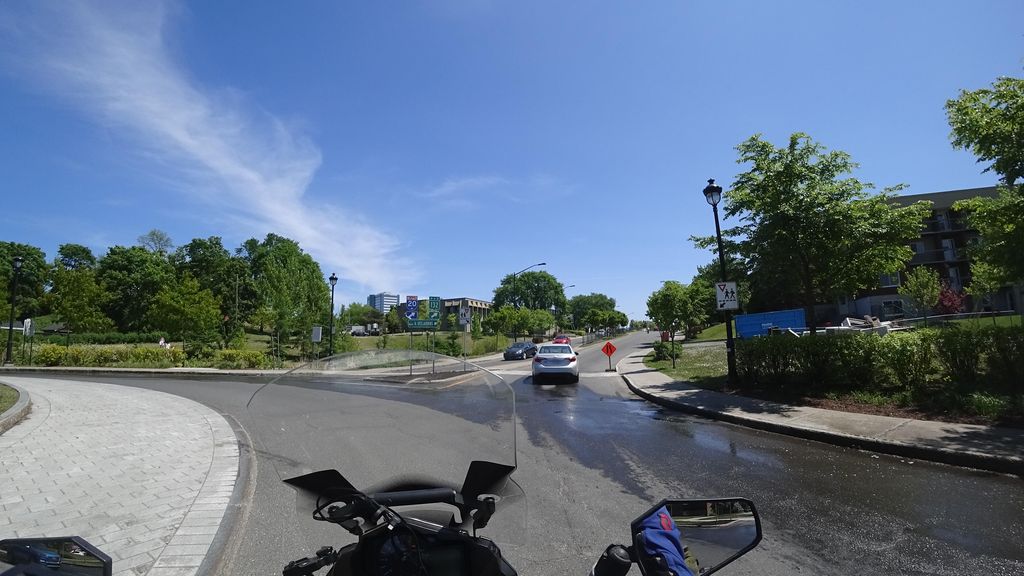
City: quebec_city